Question: I am creating a user interface for a pathway enrichment program. The results are shown in a table as shown below.

Below is a snippet showing that I am using DT::renderDataTable and DT::datatable to output the table in a tab. spia_out() is just a reactive function that runs the pathway enrichment and produces a dataframe.
'''
spia_out <- reactive({
...get results in a dataframe...
})
output$spiaout <- DT::renderDataTable({
DT::datatable(spia_out(), extensions = ..., options = ...)
})
'''
Everything works fine, the pathway enrichment table is generated & printed in the corresponding UI element. My only problem is how to convert the last column (KEGGLINK) of URLs into active hyperlinks? So that people can just click on them instead of copy & pasting.
Apologies in advance for the screenshot's size. I hope you can see the last column KEGGLINK has URLs but they are not active.
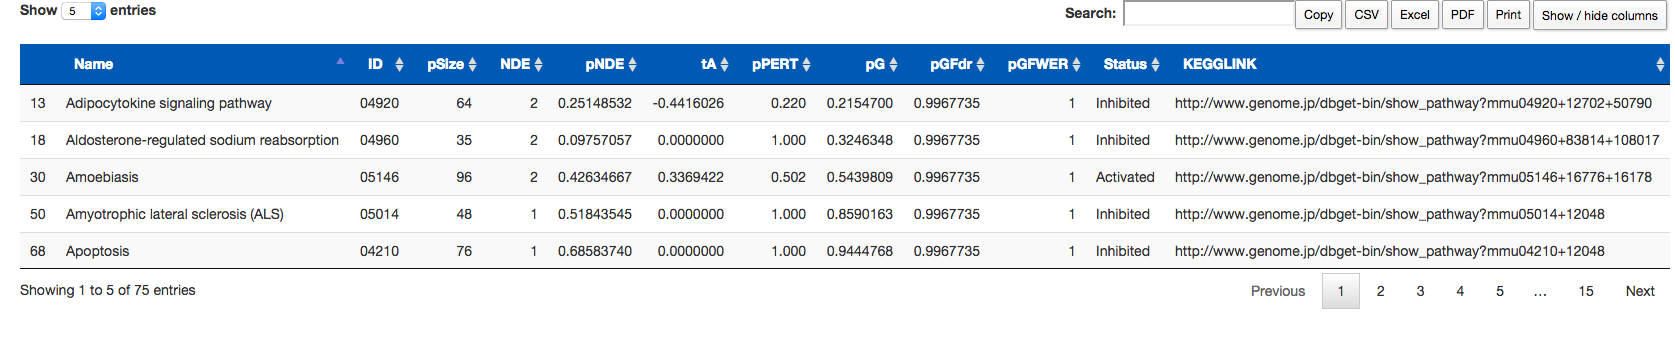
Answer: You need to do two things:
1. Modify the last column so that the KEGGLINK is changed into a proper HTML link that looks like: <a href='url'>link text</a>.
2. Pass DT the escape = FALSE argument so that it doesn't escape the HTML code.
The DT web page has an example of this in section 2.9:
<URL>
A simple way to do #1 would be something like:
'''
mydata$url <- paste0("<a href='",mydata$url,"'>",mydata$url,"</a>")
'''